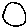
Label: circle